Question: Good afternoon.
I would very much appreciate some assistance in constructing a custom array in VB.NET (not C#). I've recently made the switch from VBA to VB.NET and must admit I'm loving it! However, I've now come across a problem and evidently a large gap in my programming knowledge.
Essentailly, I need to create a custom array, compiled from custom arrays, that details a construction site.
The array at the top level will be buildings, within each building entry will be an array of floors, and then within each floor entry will be the zones of the floor. At each level there will also need to be another array for names (so building names, then floor names, but not zones names as this is all that needs to be stored at the bottom level).
The number of buildings on the site, floors in each building and zones in each floor in each building can all be different from job to job. And this where I'm stuck.
Back in my VBA days I would have just declared a few Public Types for zones, levels and buildings, and would have stacked them as undefined arrays within each other, but that's not an option in VB.NET (and probably a bodge anyway!)
So would very much appreciate any and all assistance with this. I've had a look at Structures, but don't think that's the way forward. I've included a rough diagram of what I'm trying to acheive, in case it helps.
Thanks very much
Graham

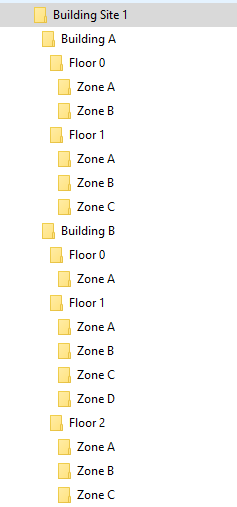
Answer: VB.NET is an object-oriented language so use it as such. You don't want any arrays here. Classes with properties that are collections of other classes. Something like this:
'''
Public Class Zone
Public Property ZoneName As String
End Class
Public Class Floor
Public Property FloorName As String
Public ReadOnly Property Zones As New List(Of Zone)
End Class
Public Class Building
Public Property BuildingName As String
Public ReadOnly Property Floors As New List(Of Floor)
End Class
Public Class BuildingSite
Public Property BuildingSiteName As String
Public ReadOnly Property Buildings As New List(Of Building)
End Class
'''
You can then create a 'BuildingSite' object and add 'Building' objects to its 'Buildings' collection and add 'Floor' objects to their 'Floors' collections and add 'Zone' objects to their 'Zones' collections. This is just like a 'DataSet' has 'DataTables' and 'DataRelations' in its 'Tables' and 'Relations' collections and each 'DataTable' has 'DataRows' and 'DataColumns' in its 'Rows' and 'Columns' collections.
EDIT:
Here is an example of how you might go about using these classes:
'''
Dim z1 As New Zone
z1.ZoneName = "Zone A"
Dim f1 As New Floor
f1.FloorName = "Floor 0"
f1.Zones.Add(z1)
Dim b1 As New Building
b1.BuildingName = "Building A"
b1.Floors.Add(f1)
Dim bs1 As New BuildingSite
bs1.BuildingSiteName = "Building Site 1"
bs1.Buildings.Add(b1)
bs1.Buildings.Add(New Building With {.BuildingName = "Building B"})
Dim b2 = bs1.Buildings(1)
b2.Floors.Add(New Floor With {.FloorName = "Floor 1"})
Dim f2 = b2.Floors(0)
f2.Zones.Add(New Zone With {.ZoneName = "Zone B"})
'''
Like I said, it's just like so many other examples of collection properties throughout the .NET Framework, e.g. you can create a 'DataSet' and add a 'DataTable' to its 'Tables' collection and then add a 'DataColumn' to the 'Columns' collection of that.